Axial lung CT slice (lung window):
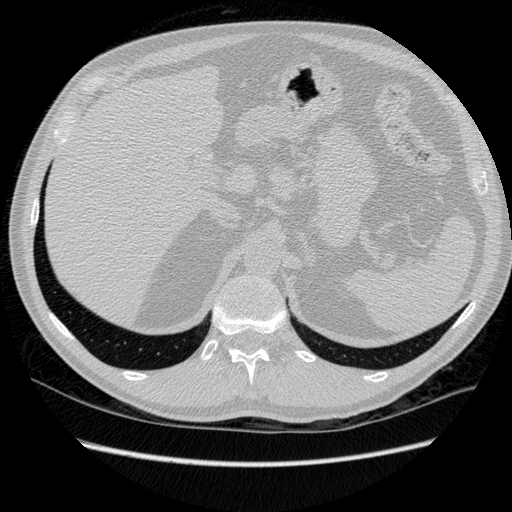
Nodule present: no